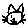
Label: cat